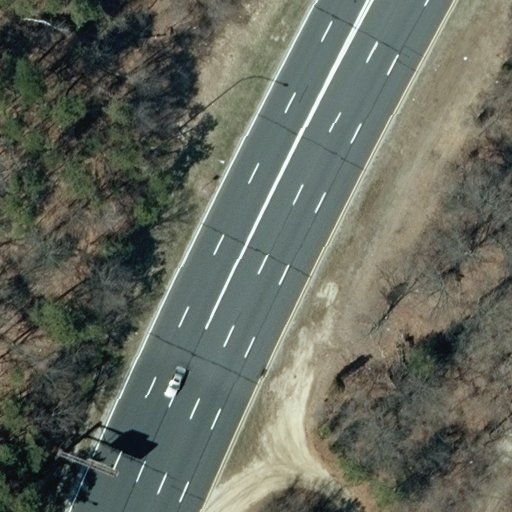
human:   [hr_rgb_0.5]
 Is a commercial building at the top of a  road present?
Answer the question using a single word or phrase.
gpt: no

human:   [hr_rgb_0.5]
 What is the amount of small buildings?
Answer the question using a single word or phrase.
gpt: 0

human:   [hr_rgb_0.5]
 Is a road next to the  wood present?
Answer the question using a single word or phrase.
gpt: yes

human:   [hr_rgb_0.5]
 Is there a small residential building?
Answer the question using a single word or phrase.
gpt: no

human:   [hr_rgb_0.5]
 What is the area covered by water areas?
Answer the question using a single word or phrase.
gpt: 0m2

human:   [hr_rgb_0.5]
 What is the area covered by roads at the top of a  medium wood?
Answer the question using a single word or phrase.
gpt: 0m2

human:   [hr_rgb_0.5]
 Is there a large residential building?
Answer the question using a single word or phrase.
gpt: no

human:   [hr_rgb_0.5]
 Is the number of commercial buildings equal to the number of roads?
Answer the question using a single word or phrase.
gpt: no

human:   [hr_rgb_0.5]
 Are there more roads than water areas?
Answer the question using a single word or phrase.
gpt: yes

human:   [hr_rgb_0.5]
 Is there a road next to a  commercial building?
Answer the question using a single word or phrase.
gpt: no

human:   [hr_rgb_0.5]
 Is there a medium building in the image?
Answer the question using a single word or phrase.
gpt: no

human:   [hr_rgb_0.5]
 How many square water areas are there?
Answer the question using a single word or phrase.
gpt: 0

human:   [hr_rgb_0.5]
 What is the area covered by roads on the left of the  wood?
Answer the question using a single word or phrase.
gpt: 0m2

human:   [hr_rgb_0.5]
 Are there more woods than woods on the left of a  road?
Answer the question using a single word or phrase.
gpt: yes

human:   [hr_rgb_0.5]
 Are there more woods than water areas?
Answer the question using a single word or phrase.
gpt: yes

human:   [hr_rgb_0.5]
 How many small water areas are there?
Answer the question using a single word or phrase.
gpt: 0

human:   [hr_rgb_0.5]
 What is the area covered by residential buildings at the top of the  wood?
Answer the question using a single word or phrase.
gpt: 0m2

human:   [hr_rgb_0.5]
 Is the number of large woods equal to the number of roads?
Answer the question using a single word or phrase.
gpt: no

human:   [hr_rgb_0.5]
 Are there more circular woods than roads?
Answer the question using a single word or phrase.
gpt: no

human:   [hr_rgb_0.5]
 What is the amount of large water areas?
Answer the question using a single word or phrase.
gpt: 0

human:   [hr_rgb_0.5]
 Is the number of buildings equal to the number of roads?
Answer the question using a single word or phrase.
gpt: no

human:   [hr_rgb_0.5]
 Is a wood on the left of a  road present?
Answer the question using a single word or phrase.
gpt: no

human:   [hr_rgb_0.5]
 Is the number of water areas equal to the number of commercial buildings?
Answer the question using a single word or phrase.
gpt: yes

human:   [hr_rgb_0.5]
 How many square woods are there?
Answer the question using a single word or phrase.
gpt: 0

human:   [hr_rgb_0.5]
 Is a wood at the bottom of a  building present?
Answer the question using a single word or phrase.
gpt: no

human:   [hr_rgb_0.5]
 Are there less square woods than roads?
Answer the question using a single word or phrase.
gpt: yes

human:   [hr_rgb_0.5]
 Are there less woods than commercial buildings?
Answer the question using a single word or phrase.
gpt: no

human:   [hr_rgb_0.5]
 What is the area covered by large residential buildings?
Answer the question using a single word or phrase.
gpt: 0m2

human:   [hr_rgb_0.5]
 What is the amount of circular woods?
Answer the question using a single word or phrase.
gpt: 0

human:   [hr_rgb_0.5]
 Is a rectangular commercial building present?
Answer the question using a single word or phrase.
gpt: no

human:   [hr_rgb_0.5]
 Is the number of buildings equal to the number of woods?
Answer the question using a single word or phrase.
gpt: no

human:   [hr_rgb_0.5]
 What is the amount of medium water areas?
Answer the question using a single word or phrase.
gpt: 0

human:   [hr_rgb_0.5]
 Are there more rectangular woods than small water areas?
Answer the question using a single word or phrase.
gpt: yes

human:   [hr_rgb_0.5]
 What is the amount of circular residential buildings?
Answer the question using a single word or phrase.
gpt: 0

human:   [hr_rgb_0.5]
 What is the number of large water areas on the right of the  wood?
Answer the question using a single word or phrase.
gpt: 0

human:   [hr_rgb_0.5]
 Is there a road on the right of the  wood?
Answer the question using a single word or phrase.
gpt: no